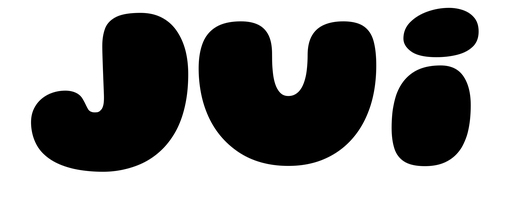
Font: Gluten_Black